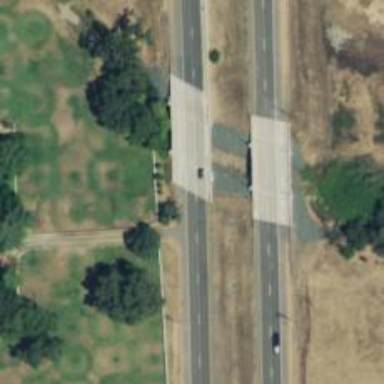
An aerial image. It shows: Secondary road crossing bridge with asphalt surface.